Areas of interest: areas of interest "Potala Palace Internal Parking Lot"
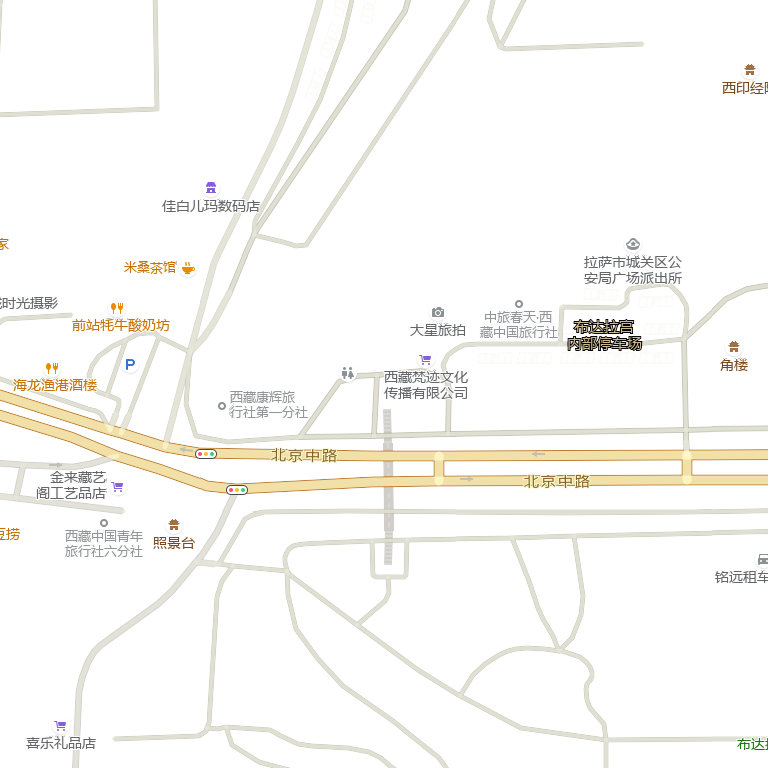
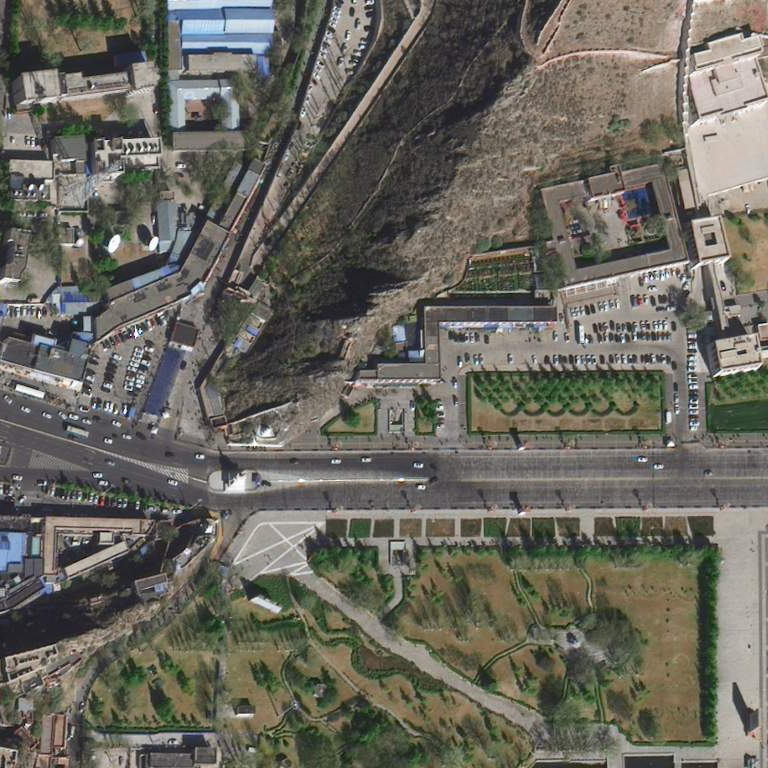